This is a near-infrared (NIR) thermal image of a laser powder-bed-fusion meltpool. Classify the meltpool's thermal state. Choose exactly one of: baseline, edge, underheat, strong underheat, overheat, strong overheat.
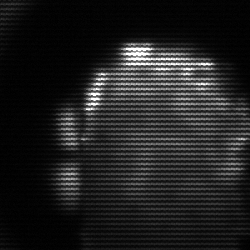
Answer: baseline